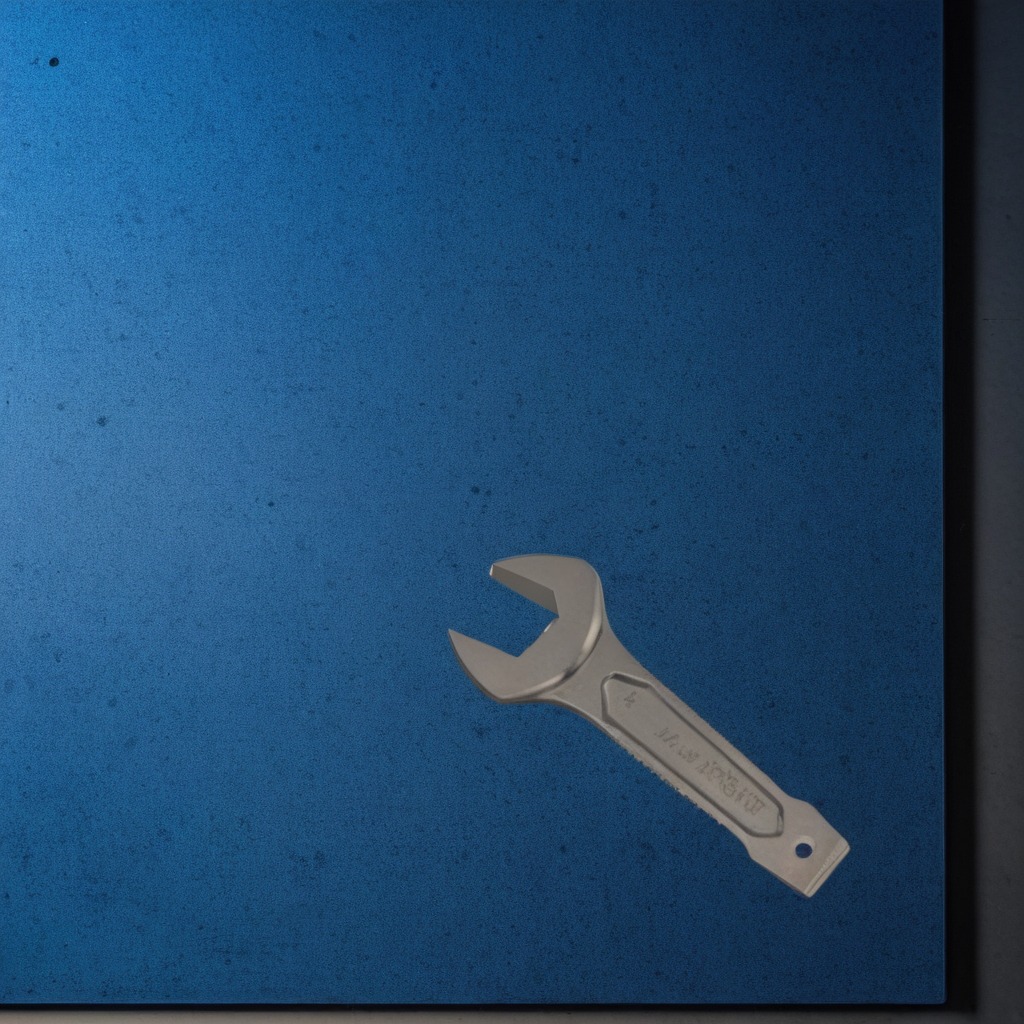
An wrench lies on a clean granite tabletop covered with a blue rubber mat inside a workshop under bright overhead lighting crisp shadows high clarity worn but beneath the mat.